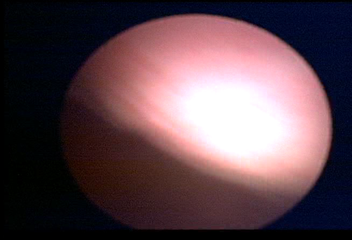
Modality: WLC
Class: Normal mucosa
Bladder cancer association: No